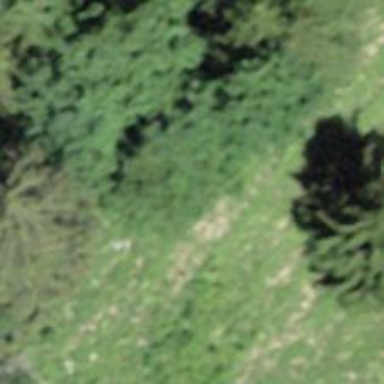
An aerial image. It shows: Needle-leaved tree in natural setting.